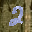
Label: 2